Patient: sex F, age 33
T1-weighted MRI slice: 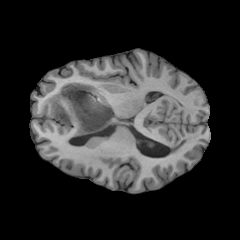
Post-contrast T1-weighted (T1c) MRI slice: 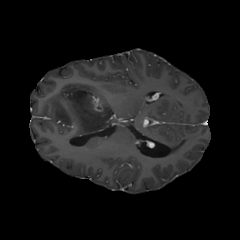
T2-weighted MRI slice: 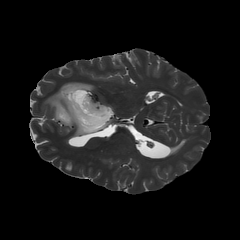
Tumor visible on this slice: yes
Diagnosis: Astrocytoma, IDH-mutant
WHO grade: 4